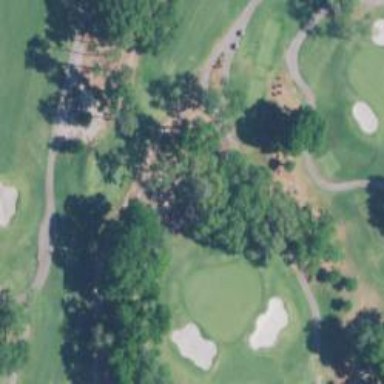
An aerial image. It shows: Path for golf carts.